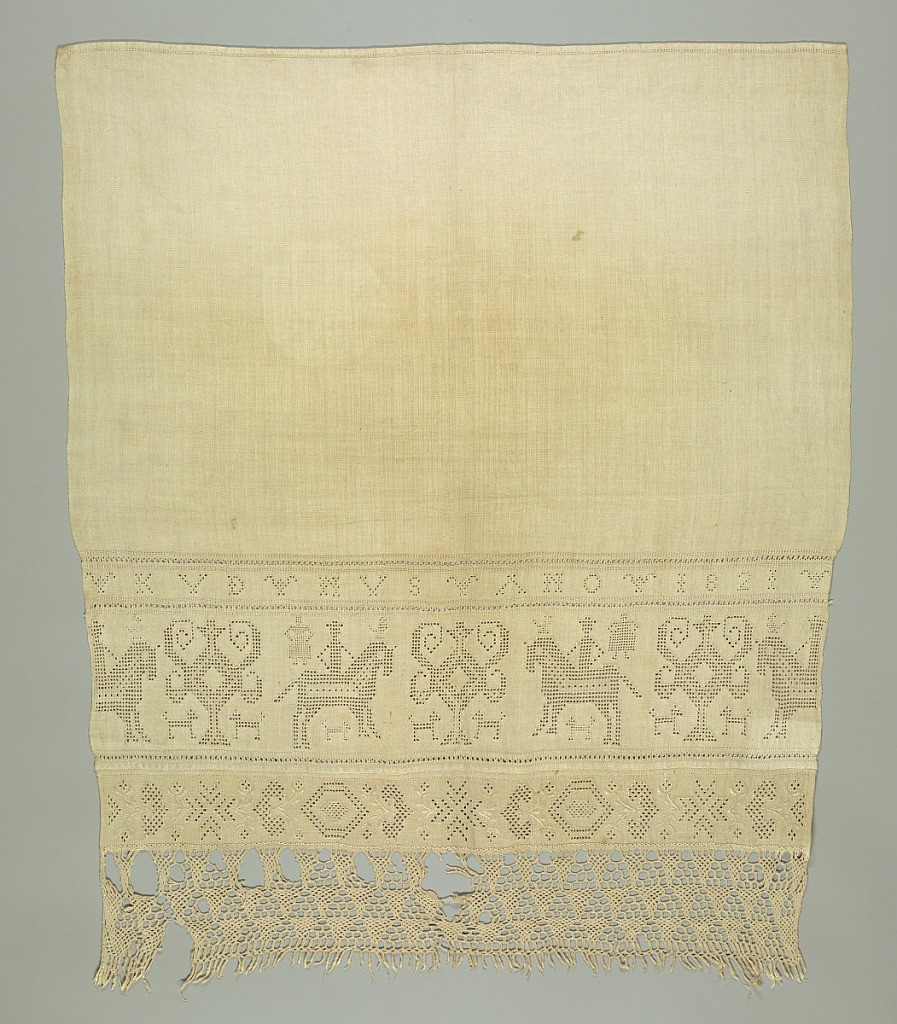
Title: Towel end
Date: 1821
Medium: linen Technique: plain weave embroidered with deflected element work
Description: Towel end with a wide band showing men on horseback alternating with a styled vase form with side scrolls. Above is a narrow band with the year 1821. At bottom is a narrow band with geometric decoration and braided fringe.